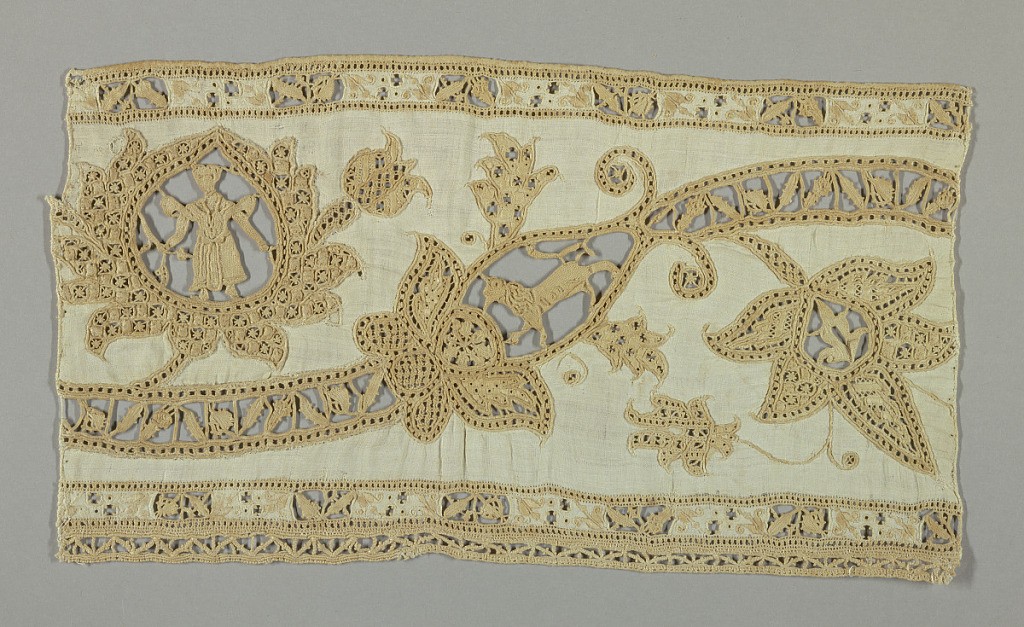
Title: Cutwork border
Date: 16th–17th century
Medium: linen Technique: embroidered with cutwork and needle lace fillings on plain weave
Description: Cut fabric with needlemade fillings, embroidery, withdrawn element work. Motif is a curving vine with leaves; one palmette contains a standing figure while another has a lion.